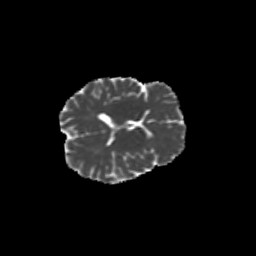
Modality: MD
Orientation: axial
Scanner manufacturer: siemens
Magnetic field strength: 3 T
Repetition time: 9.2 s
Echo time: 0.084 s